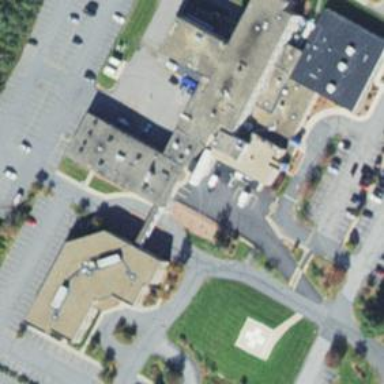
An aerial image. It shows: Hospital building.